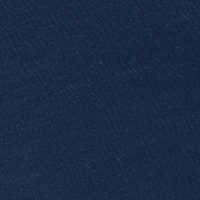
EUNIS habitat code: 14
Species observed at this site:
Tachybaptus ruficollis